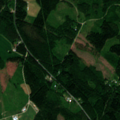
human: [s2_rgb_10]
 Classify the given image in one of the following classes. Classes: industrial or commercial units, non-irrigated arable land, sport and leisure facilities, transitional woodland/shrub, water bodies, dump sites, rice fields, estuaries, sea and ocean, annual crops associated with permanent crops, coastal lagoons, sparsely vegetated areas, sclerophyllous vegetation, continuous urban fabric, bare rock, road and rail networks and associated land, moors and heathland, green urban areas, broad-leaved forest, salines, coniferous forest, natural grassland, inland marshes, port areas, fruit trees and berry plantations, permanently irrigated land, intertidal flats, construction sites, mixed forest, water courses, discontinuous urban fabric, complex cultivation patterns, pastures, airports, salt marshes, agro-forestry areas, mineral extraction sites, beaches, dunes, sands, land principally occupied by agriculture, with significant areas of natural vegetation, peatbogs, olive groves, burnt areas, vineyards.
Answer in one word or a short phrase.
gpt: coniferous forest, mixed forest, transitional woodland/shrub